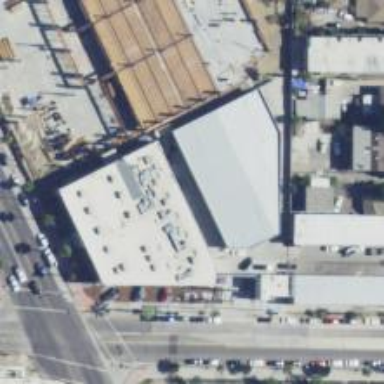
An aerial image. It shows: Commercial building.